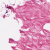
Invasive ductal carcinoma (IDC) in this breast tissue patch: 0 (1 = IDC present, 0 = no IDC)